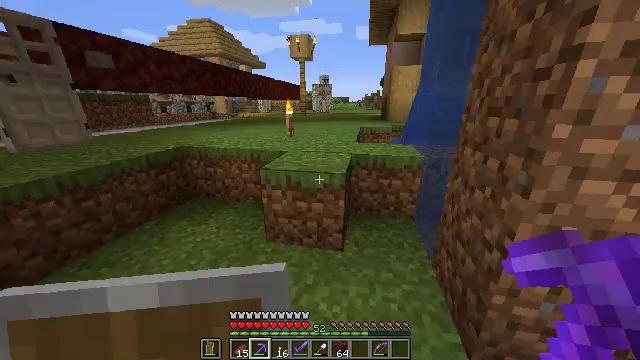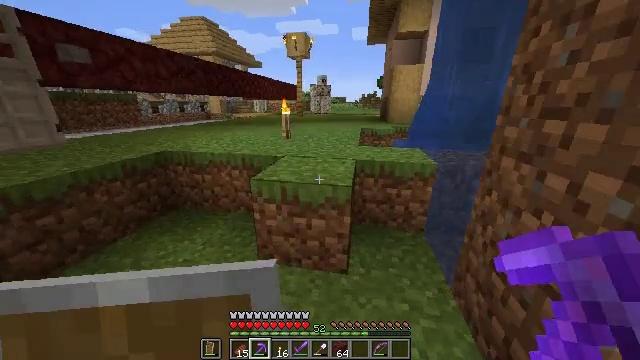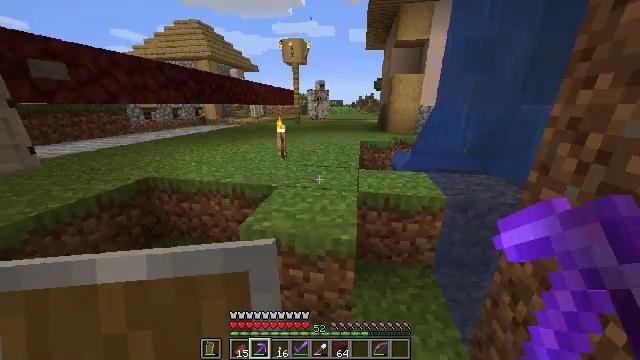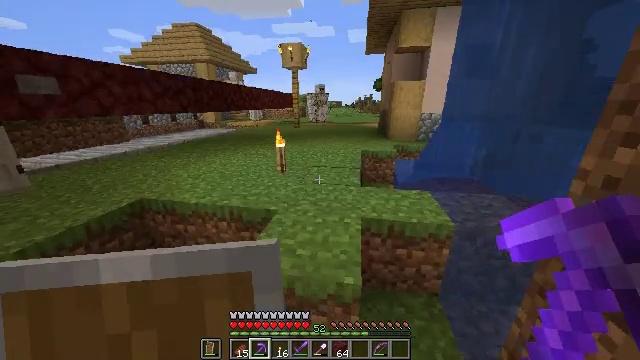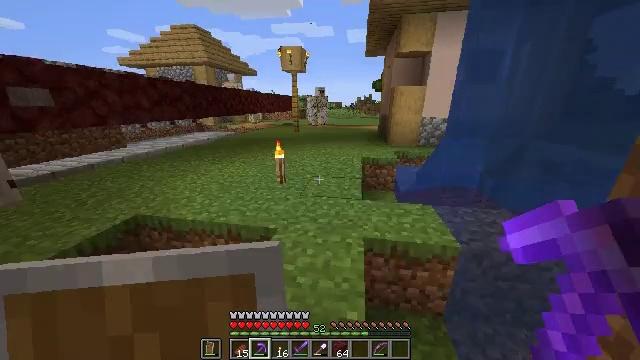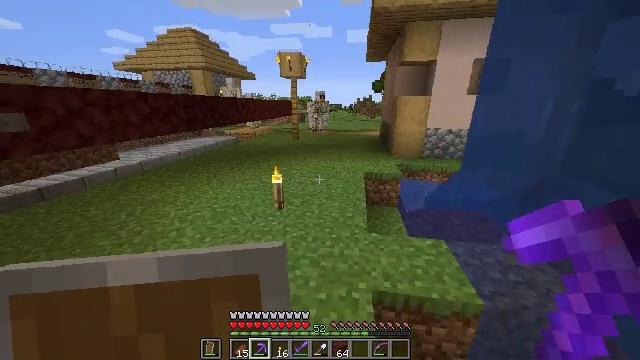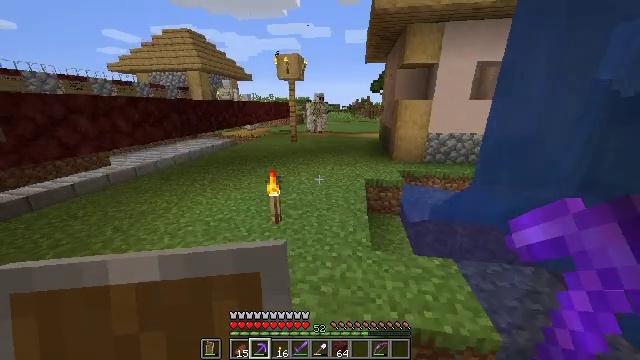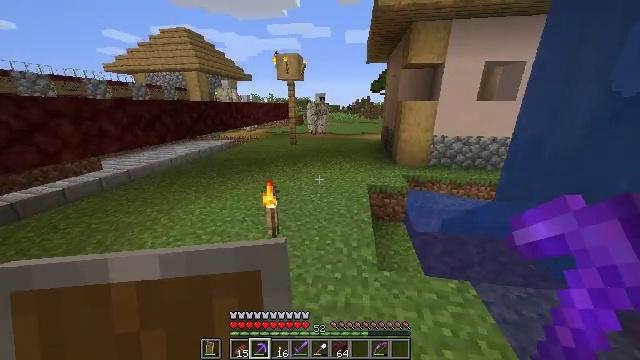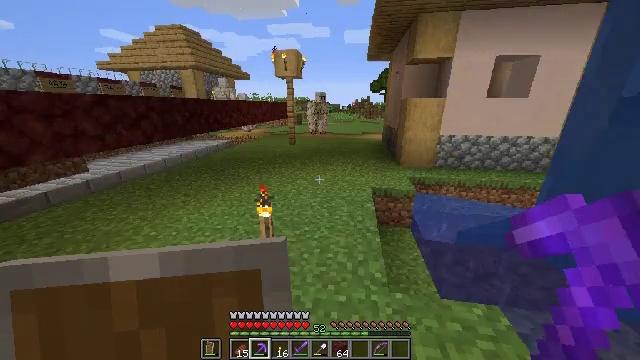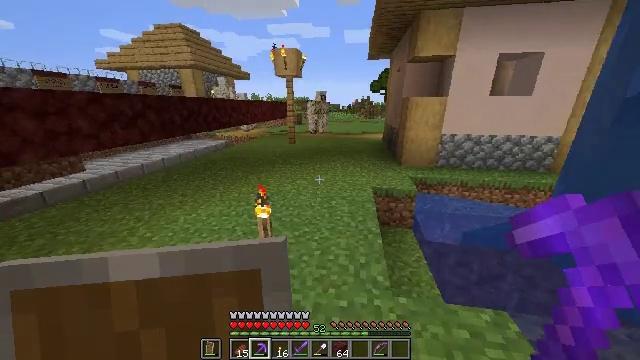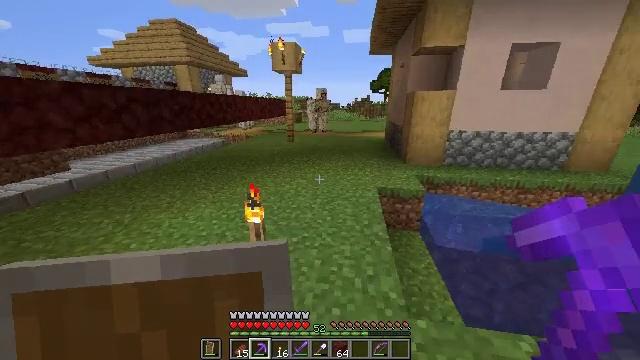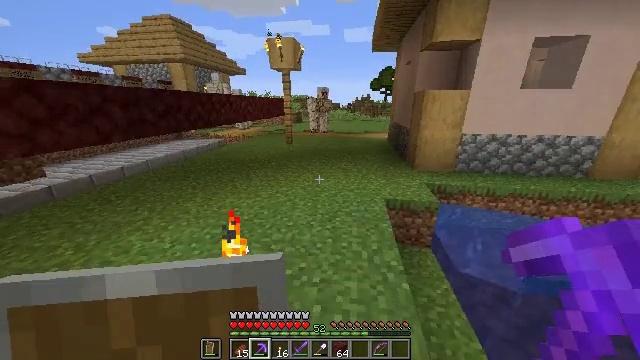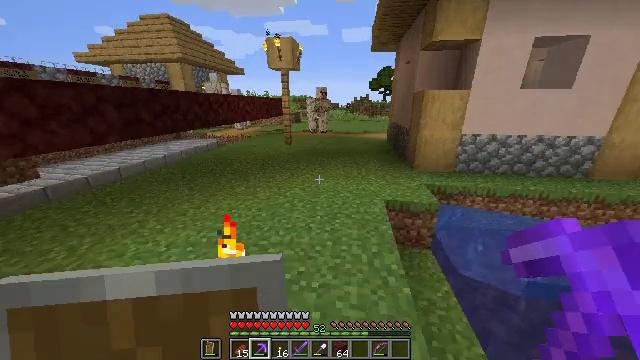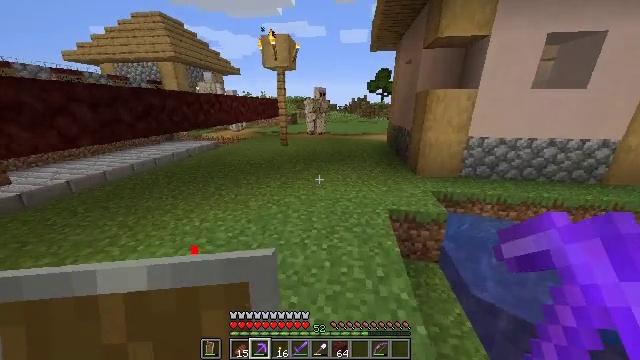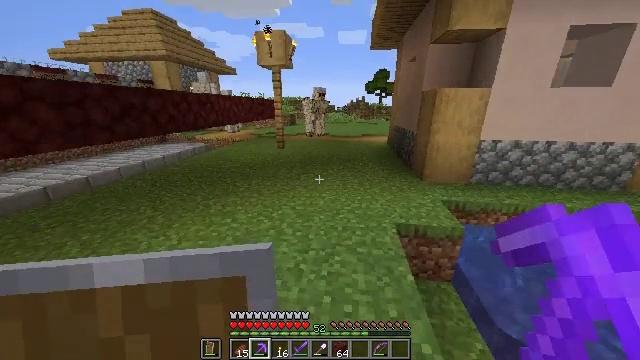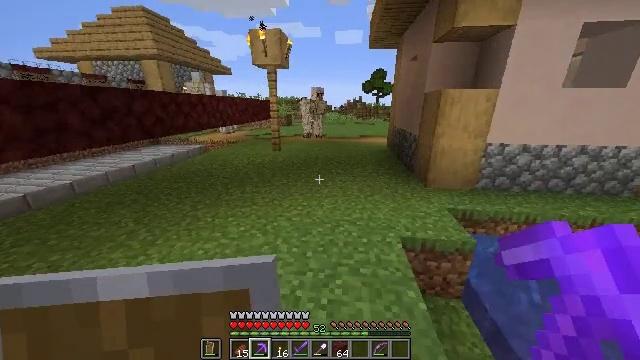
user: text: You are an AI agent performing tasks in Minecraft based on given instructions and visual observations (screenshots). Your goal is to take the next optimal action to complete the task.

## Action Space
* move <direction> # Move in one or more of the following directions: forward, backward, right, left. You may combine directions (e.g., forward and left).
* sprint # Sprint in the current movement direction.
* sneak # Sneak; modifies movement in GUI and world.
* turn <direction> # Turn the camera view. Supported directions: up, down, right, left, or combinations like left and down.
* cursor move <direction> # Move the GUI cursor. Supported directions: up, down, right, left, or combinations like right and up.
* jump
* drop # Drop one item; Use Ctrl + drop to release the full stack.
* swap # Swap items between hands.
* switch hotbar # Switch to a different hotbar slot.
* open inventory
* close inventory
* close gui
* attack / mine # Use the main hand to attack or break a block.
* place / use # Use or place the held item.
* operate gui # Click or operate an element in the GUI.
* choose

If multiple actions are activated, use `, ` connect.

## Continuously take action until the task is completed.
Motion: motion action
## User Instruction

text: Take a gold ingot and turn it into gold nugget.
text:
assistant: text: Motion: move forward
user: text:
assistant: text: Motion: move forward, jump
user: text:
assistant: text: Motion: move forward, jump
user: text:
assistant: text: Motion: move forward, jump
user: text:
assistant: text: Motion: move forward, jump
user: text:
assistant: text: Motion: move forward, jump
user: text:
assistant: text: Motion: move forward
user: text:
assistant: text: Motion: move forward
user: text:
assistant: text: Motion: move forward
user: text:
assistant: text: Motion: move forward
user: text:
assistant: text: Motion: move forward
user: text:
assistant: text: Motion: move forward
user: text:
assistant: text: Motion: move forward
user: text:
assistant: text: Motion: move forward
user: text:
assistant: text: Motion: move forward
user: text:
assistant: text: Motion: move forward, turn right
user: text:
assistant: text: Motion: move forward, turn right
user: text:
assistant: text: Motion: move forward
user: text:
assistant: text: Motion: move forward
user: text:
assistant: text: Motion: move forward
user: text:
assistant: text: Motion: move forward
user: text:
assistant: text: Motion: move forward
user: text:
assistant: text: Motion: move forward
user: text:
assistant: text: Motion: move forward
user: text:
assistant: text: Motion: move forward
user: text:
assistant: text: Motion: move forward
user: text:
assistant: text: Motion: move forward
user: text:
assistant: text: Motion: move forward and move right
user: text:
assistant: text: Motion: move forward and move right
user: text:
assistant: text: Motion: move forward and move right, turn left